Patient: sex M, age 77
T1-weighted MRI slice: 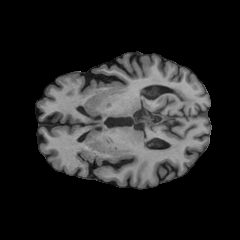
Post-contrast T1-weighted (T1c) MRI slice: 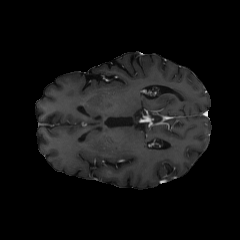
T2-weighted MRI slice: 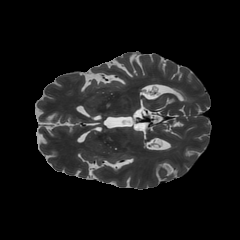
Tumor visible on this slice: yes
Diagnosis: Glioblastoma, IDH-wildtype
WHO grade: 4